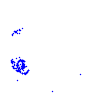
Particle: proton